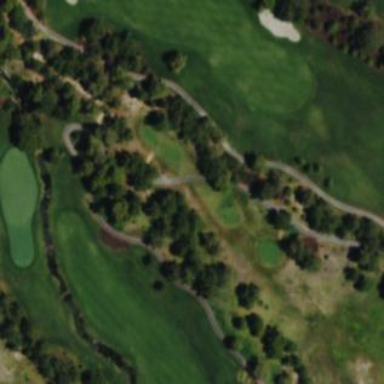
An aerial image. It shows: Rough grassy area used for golf.